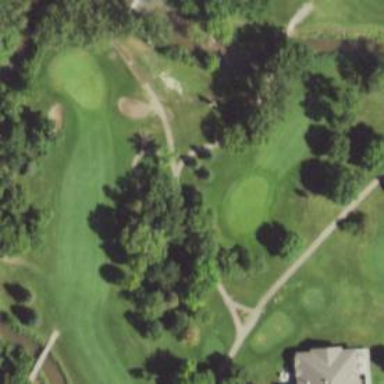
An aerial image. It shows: Footway that doubles as golf path.